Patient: sex M, age 75
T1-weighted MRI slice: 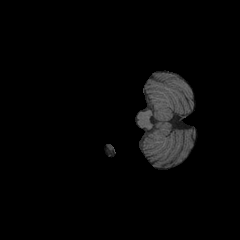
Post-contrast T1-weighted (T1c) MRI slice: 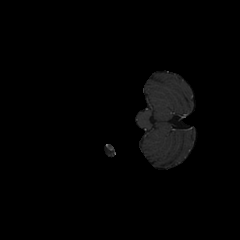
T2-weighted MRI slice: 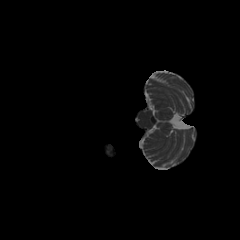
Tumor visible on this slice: no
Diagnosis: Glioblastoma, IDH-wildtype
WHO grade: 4